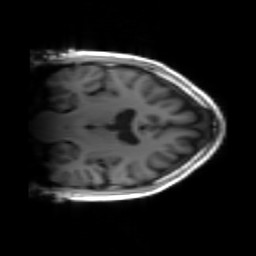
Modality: inplaneT1
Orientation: coronal
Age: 26
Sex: male
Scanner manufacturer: siemens
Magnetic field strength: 3 T
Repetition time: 1.2 s
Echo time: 0.00251 s